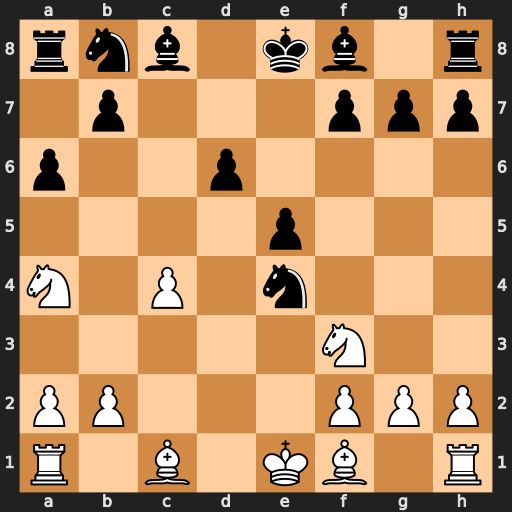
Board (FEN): rnb1kb1r/1p3ppp/p2p4/4p3/N1P1n3/5N2/PP3PPP/R1B1KB1R
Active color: w
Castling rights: KQkq
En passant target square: -
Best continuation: Nb6 Nc6 Nxa8